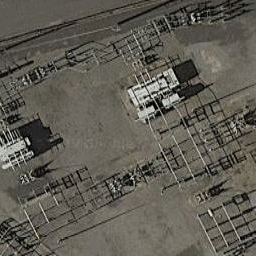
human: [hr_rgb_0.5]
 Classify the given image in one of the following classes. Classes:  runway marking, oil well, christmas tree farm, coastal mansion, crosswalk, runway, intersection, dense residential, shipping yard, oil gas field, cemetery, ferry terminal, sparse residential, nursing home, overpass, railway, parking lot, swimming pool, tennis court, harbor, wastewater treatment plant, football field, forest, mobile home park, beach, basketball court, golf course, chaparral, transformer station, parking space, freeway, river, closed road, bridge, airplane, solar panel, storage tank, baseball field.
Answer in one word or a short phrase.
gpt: transformer station